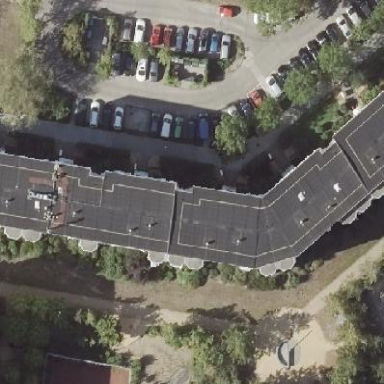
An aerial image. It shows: Apartment building with flat roof.